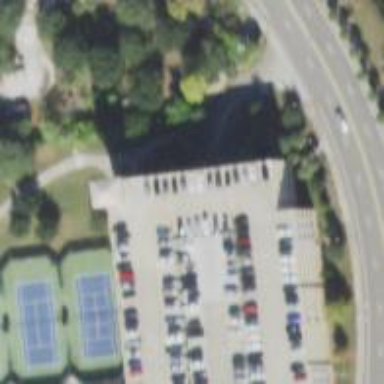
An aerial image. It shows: Parking space is available.